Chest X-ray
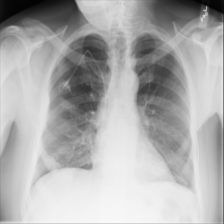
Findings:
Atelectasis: negative
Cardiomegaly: negative
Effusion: negative
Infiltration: negative
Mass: negative
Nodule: negative
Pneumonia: negative
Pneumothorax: negative
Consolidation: negative
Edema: negative
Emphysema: negative
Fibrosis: negative
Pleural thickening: negative
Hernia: negative